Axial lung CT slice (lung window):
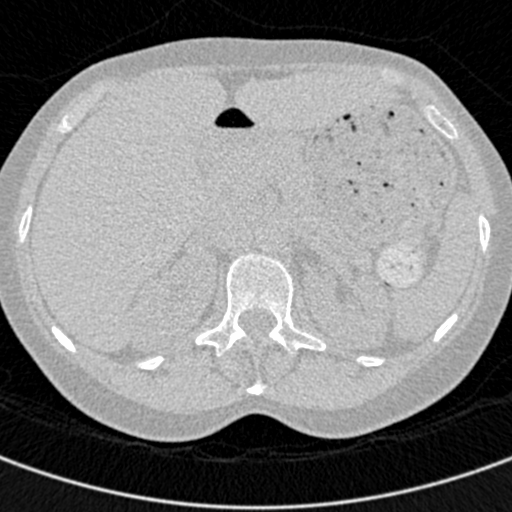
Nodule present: no